Question: I have the following "models":
My base class:
'''
public abstract class Search : Model
{
//Properties ...
public void ShallowCopy(Search reference)
{
base.ShallowCopy(reference);
//Do stuff
}
}
'''
My inheriting class:
'''
public class Vehicle : Search
{
//Properties
public void ShallowCopy(Vehicle reference)
{
base.ShallowCopy(reference);
//Do stuff
}
}
'''
My base "viewModel" is generic:
'''
public abstract class MasterDataWithoutAddressViewModel<TPrimaryModel> : MasterDataViewModel<TPrimaryModel>
where TPrimaryModel : Search, new()
{
public void JustAMethod()
{
//do stuff
foreach (TPrimaryModel primaryModel in primaryModels)
{
TPrimaryModel primaryModelCopy = new TPrimaryModel();
primaryModelCopy.ShallowCopy(primaryModel);
//Do more stuff
}
}
}
'''
My inheriting "viewModel":
'''
public class VehicleViewModel : MasterDataWithoutAddressViewModel<Vehicle>
{
//...
}
'''
With 'primaryModelCopy.ShallowCopy(primaryModel);' I expected the ShallowCopy of 'Vehicle' to be called. However just the method of the base class 'Search' is called. Debugger shows that 'primaryModel' and 'primaryModelCopy' are both from the correct type ('Vehicle').
This is the complete inheritance hierarchy of my "models":

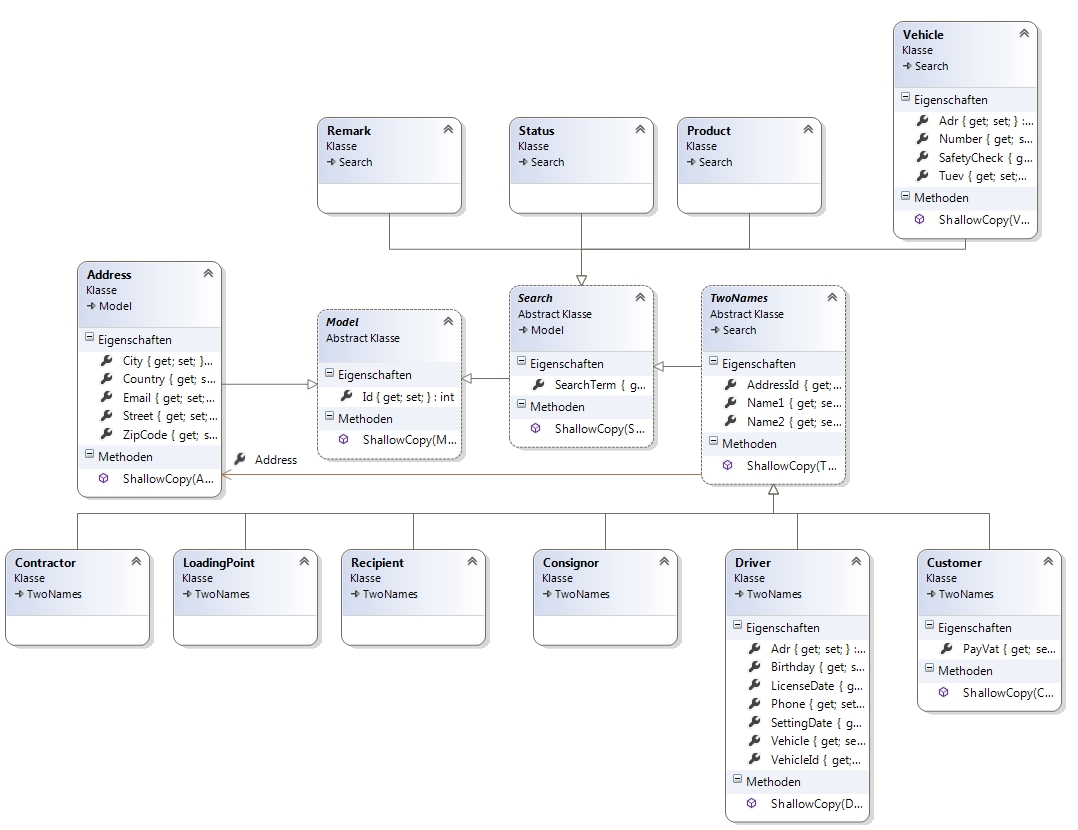
Answer: This happens because you have a compile time collision (due to the way overload resolution behaves) between methods with the same signature in your base and derived classes.
You need to declare your method 'virtual', and 'override' them in derived classes:
Base:
'''
public virtual void ShallowCopy(Search reference)
{
base.ShallowCopy(reference);
//Do stuff
}
'''
Derived:
'''
public override void ShallowCopy(Search reference)
{
base.ShallowCopy(reference);
//Do stuff
}
'''